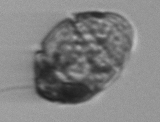
Label: Margalefidinium